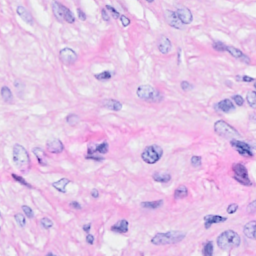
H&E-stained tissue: Breast